Field crop: maize
Growth stage: 2
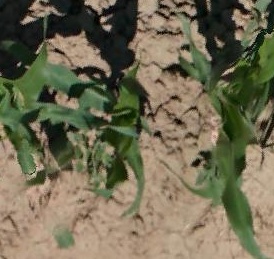
Species: maize